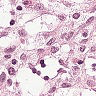
Metastatic tissue present: no